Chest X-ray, AP view. Patient: 53 years old, sex M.
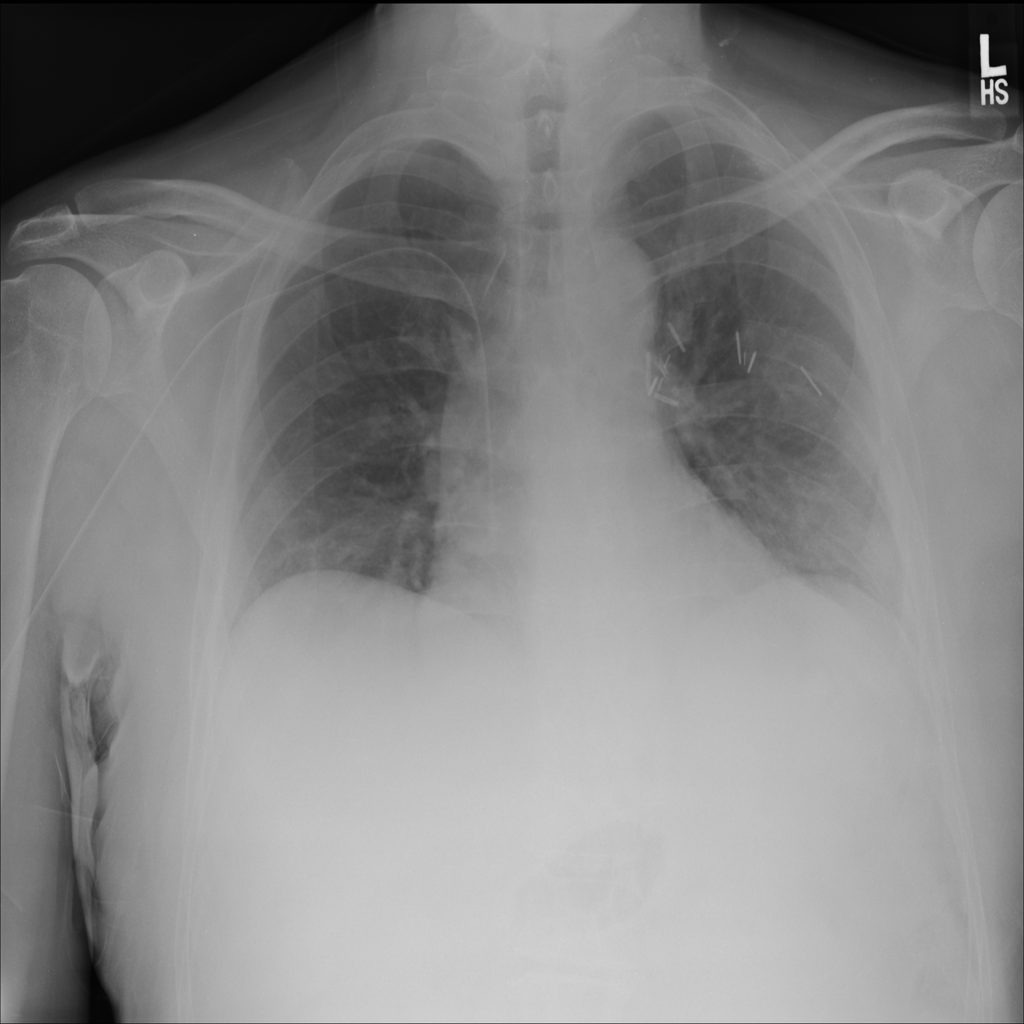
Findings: No Finding